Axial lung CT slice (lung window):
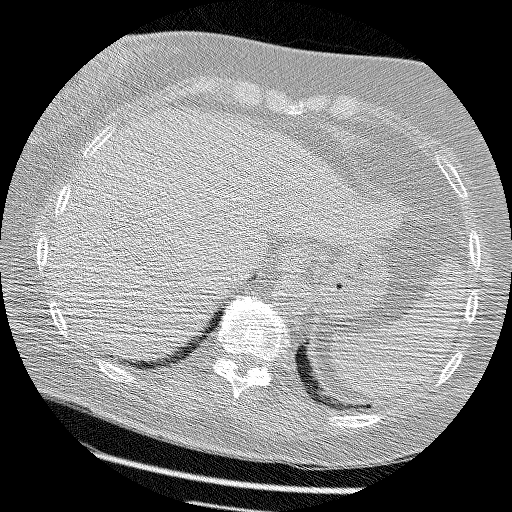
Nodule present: no